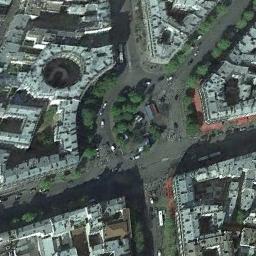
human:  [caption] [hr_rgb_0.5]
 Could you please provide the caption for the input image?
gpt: The roundabout with some exits and entrances is surrounded by lots of buildings and some trees are in the middle of the roundabout .

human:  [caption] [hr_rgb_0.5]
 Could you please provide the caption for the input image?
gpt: Many buildings of different shapes are around the roundabout .

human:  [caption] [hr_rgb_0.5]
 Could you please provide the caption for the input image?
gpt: The roundabout is next to buildings and trees .

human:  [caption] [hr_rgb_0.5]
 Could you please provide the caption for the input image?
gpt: There are many bifurcation roads with many moving and waiting vehicles, And many neatly arranged tall buildings and some trees around the roundabout .

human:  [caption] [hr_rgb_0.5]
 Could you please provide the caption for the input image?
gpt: There are many buildings and green trees around the roundabout .